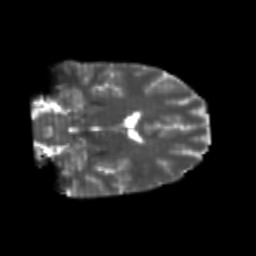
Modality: T2w
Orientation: coronal
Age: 22
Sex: female
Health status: healthy
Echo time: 0.074 s